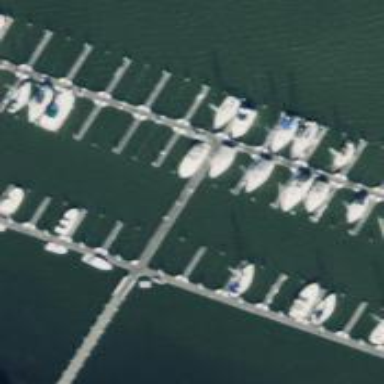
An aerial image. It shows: Man-made pier.